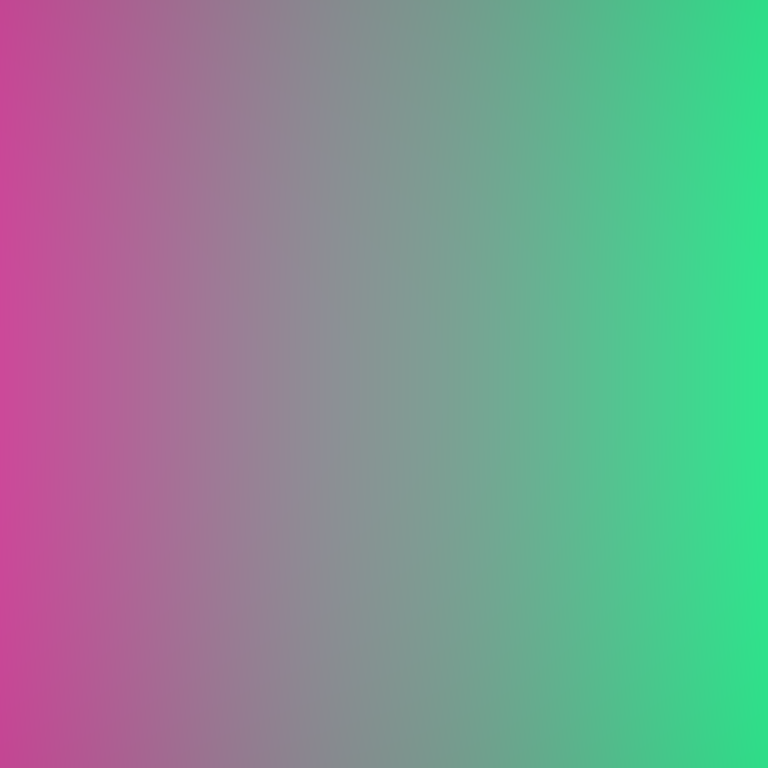
Abstract light effect, smooth gradient from magenta to green, calm atmosphere, soft blend, no room, no furniture, no objects.